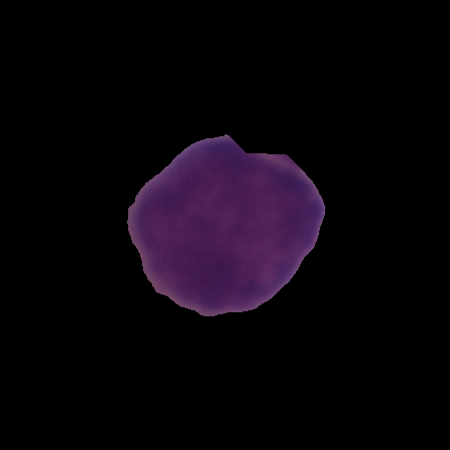
Label: healthy